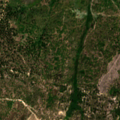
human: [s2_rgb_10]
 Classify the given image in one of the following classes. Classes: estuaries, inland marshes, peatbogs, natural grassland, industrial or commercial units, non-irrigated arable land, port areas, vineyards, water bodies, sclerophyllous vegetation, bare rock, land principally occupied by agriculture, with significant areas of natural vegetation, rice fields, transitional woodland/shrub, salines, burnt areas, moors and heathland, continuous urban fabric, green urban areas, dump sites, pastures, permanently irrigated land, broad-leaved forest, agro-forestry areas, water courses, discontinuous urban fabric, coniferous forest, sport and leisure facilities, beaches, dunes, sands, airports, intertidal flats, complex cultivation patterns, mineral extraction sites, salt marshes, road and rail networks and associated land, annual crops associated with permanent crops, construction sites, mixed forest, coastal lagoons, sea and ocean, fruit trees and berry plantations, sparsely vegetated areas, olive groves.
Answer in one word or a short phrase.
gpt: vineyards, complex cultivation patterns, agro-forestry areas, mixed forest